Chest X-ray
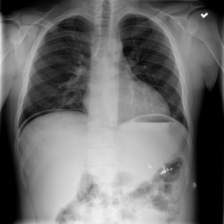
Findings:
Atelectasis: negative
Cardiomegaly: negative
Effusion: negative
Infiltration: negative
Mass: negative
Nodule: negative
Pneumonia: negative
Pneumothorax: negative
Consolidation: negative
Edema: negative
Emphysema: negative
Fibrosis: negative
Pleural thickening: negative
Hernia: negative